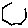
Label: hexagon